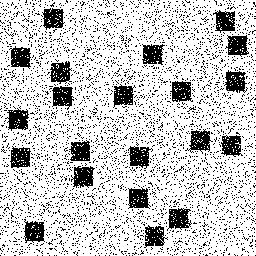
Squares: 21
Triangles: 0
Stars: 0
Total shapes: 21